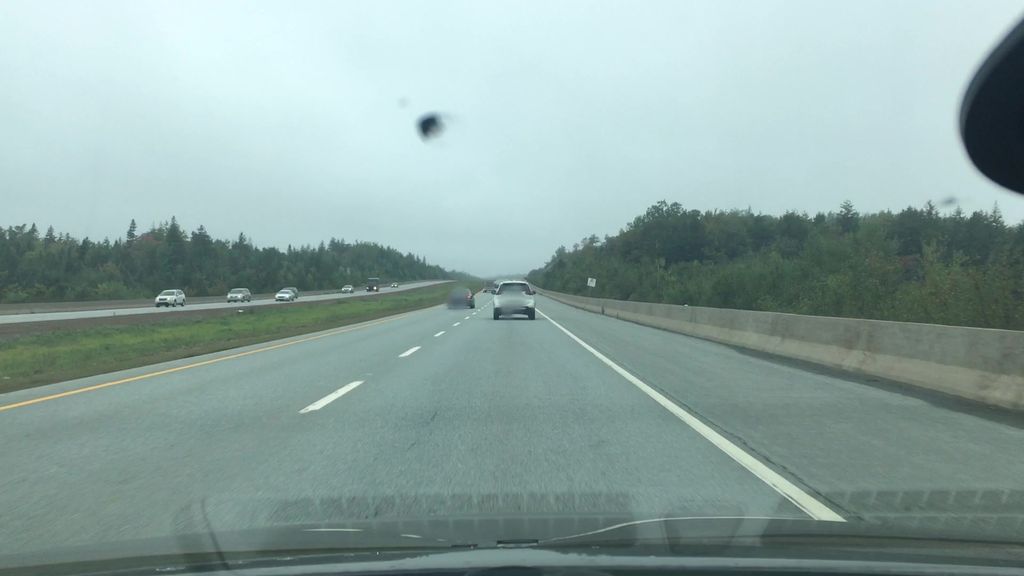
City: halifax